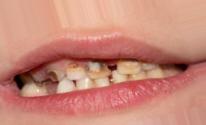
Condition: Caries